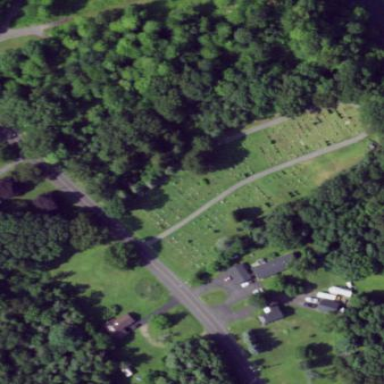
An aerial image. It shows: Cemetery.